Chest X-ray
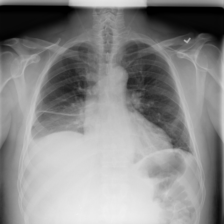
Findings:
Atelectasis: positive
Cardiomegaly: negative
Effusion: positive
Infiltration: negative
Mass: negative
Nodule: negative
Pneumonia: negative
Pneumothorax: negative
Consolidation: negative
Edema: negative
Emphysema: negative
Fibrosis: negative
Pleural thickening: negative
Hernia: negative